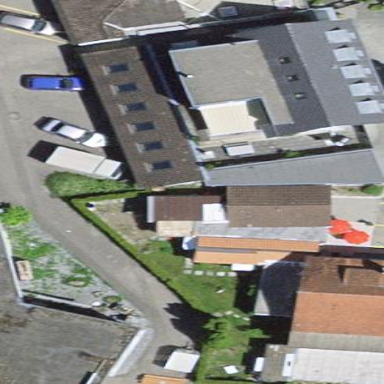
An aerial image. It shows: Simple house.